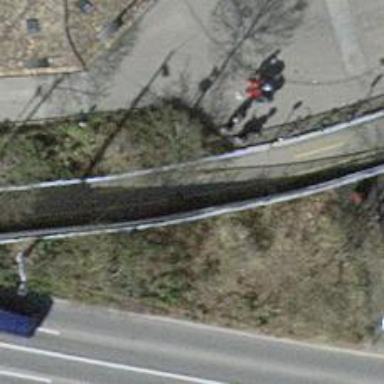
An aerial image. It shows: Asphalt footway with dedicated asphalt cycle path.